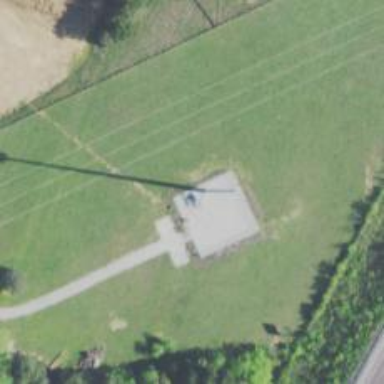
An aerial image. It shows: Mast tower used for communication.